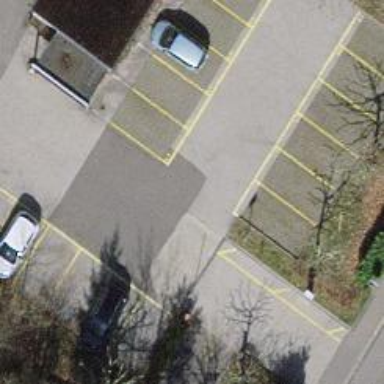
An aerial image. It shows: Parking aisle designated as service road.